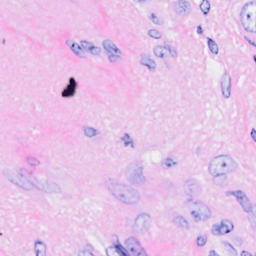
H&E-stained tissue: Breast